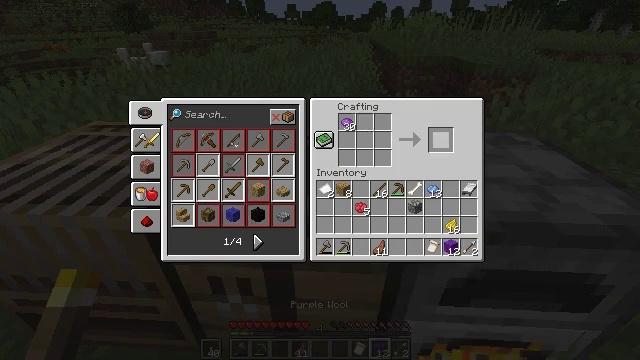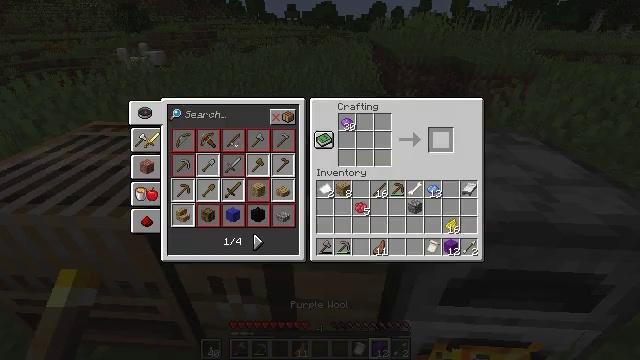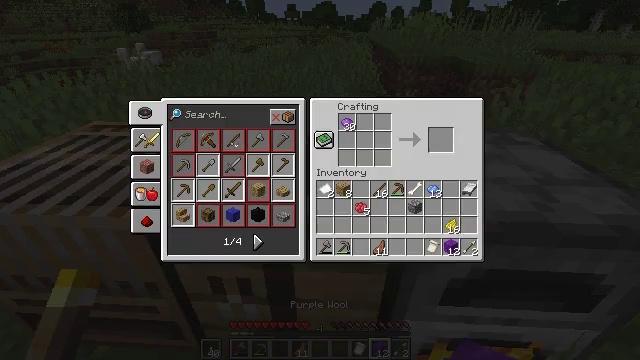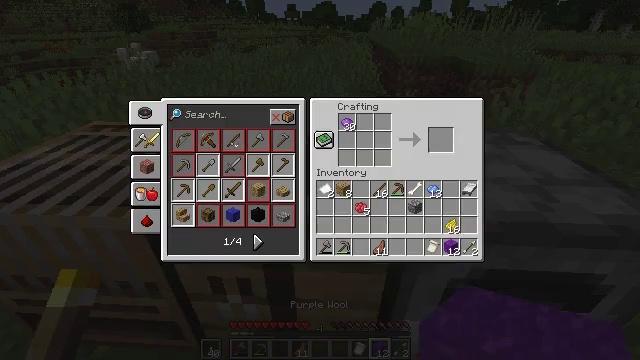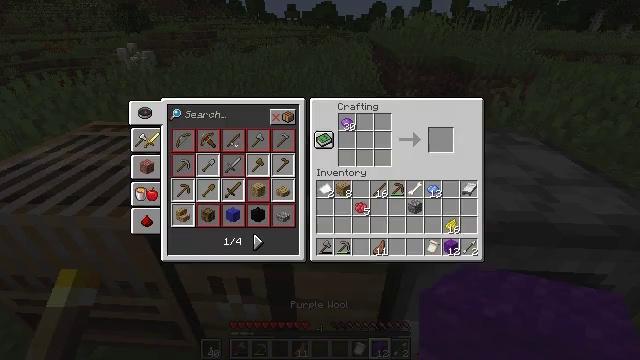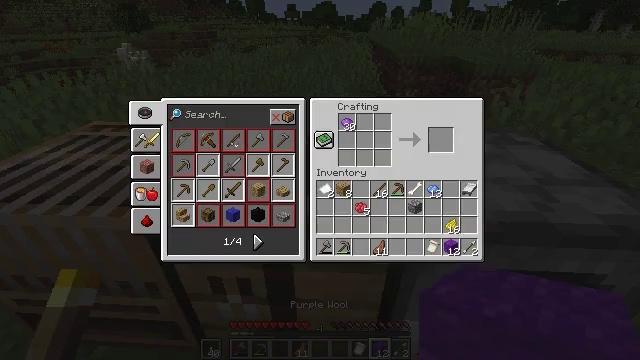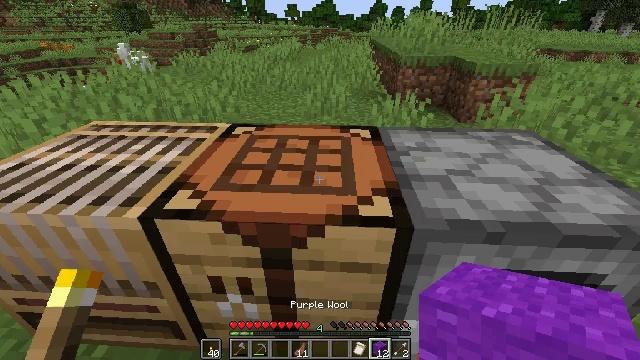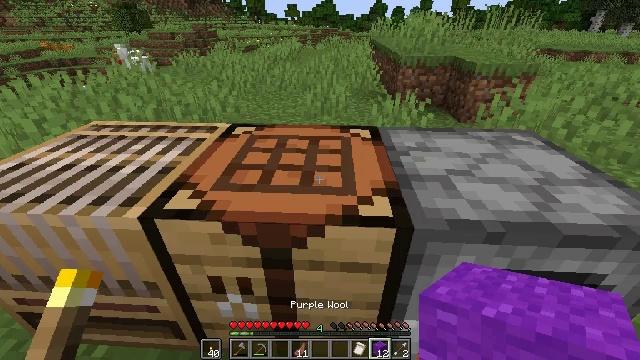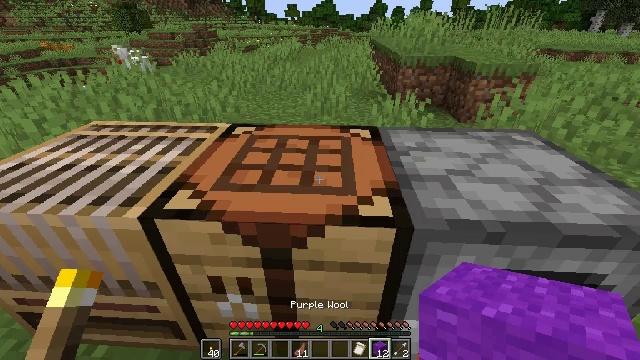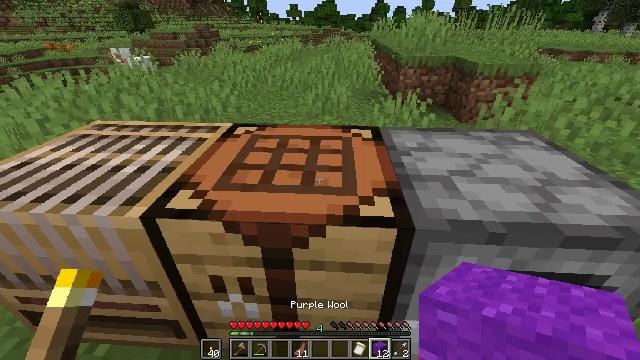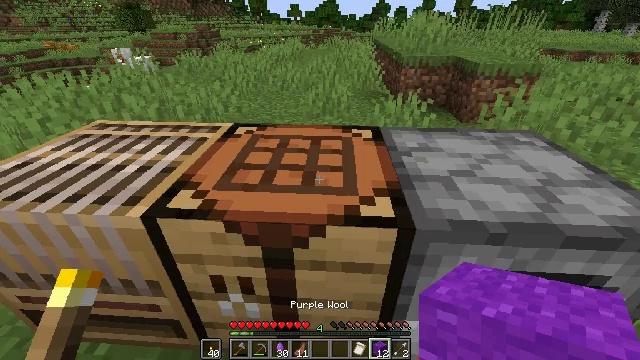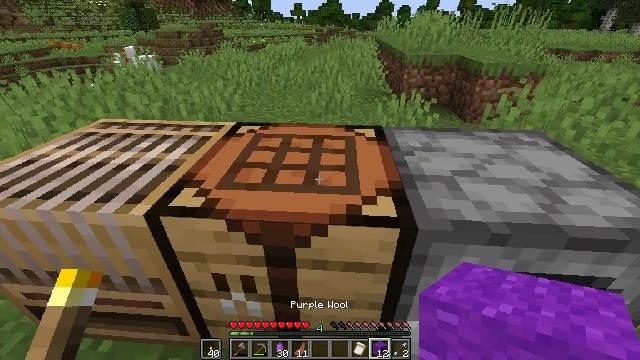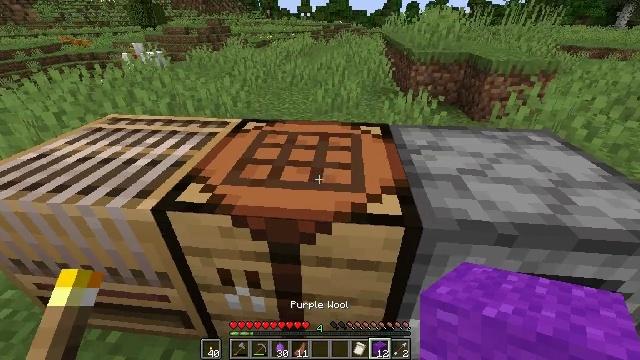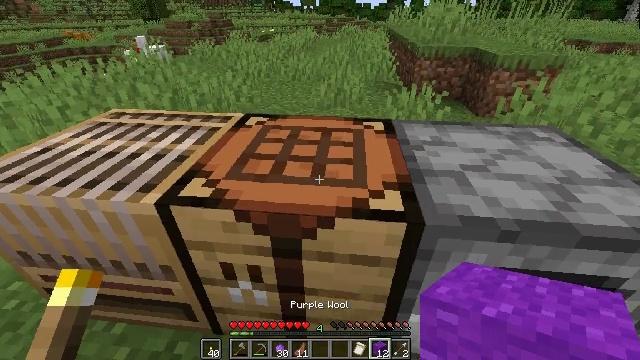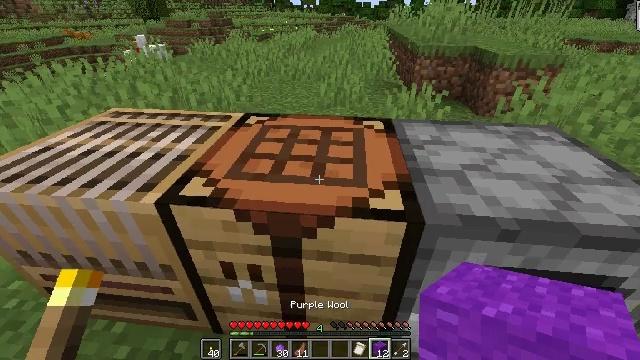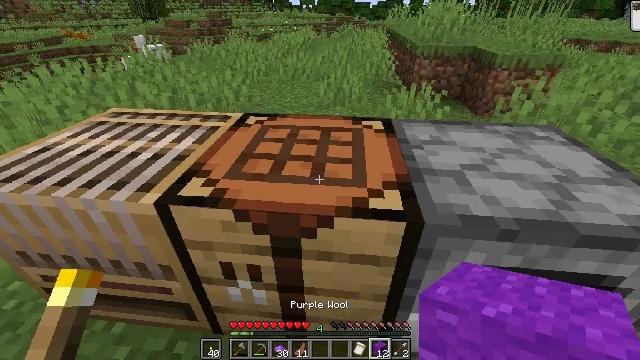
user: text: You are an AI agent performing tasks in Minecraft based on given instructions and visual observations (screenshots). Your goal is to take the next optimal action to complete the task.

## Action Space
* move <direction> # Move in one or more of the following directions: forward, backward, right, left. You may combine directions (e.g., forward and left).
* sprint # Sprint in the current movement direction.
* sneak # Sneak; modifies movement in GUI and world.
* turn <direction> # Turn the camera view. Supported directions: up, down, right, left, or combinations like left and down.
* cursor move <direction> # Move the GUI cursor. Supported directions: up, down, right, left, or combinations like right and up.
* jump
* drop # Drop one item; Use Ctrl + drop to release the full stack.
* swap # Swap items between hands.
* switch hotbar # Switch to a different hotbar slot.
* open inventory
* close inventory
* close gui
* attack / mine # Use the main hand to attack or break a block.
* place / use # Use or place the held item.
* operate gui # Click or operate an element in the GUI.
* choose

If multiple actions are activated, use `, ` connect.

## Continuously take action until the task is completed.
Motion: motion action
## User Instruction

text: Craft a purple banner by combining materials in the crafting table.
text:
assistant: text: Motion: open gui
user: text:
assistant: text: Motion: cursor move left
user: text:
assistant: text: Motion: no_op
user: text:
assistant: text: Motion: no_op
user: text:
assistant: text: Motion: no_op
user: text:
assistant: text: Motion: no_op
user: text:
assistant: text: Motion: close gui
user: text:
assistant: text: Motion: no_op
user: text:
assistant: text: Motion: no_op
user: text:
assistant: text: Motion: no_op
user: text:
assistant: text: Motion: no_op
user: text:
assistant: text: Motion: turn left
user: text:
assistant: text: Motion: turn down
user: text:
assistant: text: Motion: no_op
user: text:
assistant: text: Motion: use / place
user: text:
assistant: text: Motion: use / place
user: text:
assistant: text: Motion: no_op
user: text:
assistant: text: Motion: no_op
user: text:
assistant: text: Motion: turn down
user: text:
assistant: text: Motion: cursor move left and down, open gui
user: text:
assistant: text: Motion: cursor move left and down
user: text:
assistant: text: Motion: cursor move down
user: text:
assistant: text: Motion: cursor move left and down
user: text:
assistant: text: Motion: cursor move left
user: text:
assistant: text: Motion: no_op
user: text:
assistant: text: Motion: no_op
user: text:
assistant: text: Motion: no_op
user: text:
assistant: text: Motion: no_op
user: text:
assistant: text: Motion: no_op
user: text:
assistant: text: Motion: no_op